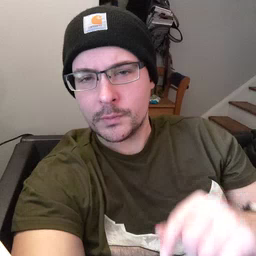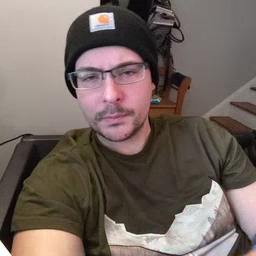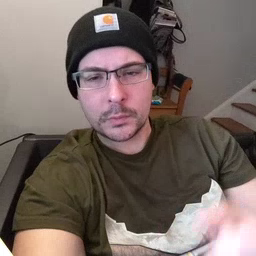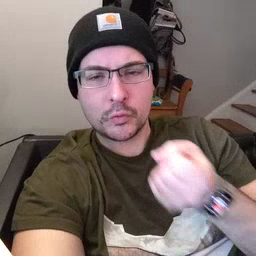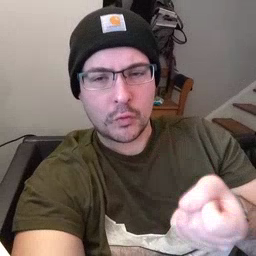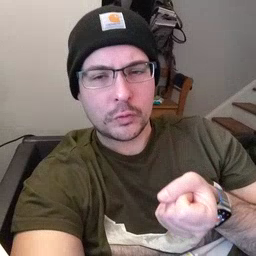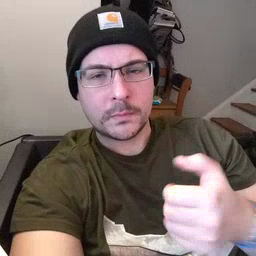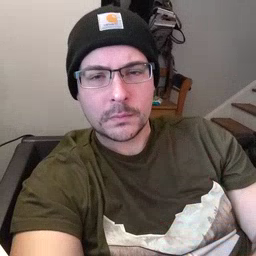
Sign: drawer